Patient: sex M, age 47
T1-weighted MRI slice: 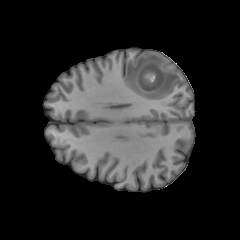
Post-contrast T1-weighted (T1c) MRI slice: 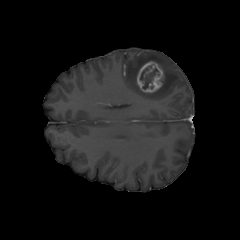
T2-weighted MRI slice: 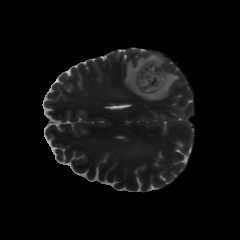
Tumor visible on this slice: yes
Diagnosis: Glioblastoma, IDH-wildtype
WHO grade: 4